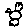
Label: bird